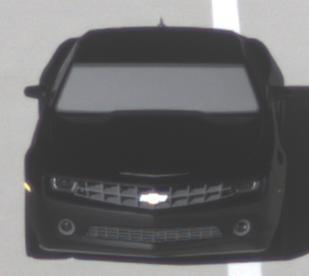
Make: Chevrolet
Model: Camaro Cabriolet 6.2 V8
Detailed model: Camaro (V) Coupé
Model produced from: 2011/09
Model produced until: 2014/02
Doors: 2
Color: black
Road condition: dry road
Daytime: morning or afternoon
Contrast: high contrast